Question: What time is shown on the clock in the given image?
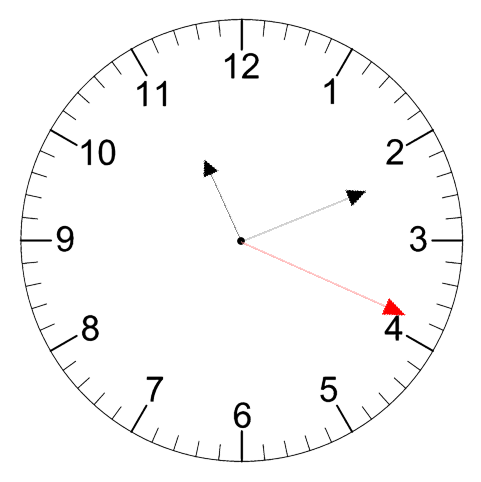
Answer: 11:11:19